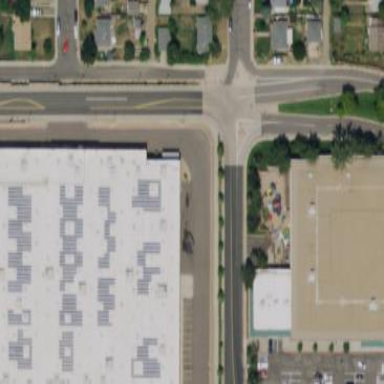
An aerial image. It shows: Retail building.